Field crop: tomato
Growth stage: 1
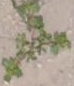
Species: portulaca